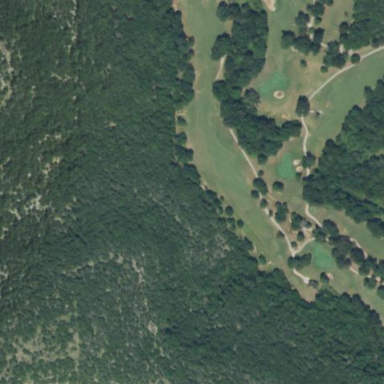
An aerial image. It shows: Rough area in golf course.